Question: My html:
'''
<input id="Text2" type="text" title="nepal" name="text" />
'''
when I run this.My out put is:
In real project 'title' attr holds imp id's which should hard to change.I just want remove tool tip part means don't want to show 'nepal' which is appear comes from 'title' attribute.I search a lot but unable to handle it.Any suggestion.Thanks.
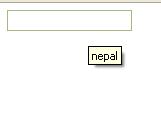
Answer: You can prevent the tooltip from appearing by removing the attribute whenever the mouse is over it. This is easy to achieve in jQuery.
'''
var titleAttribute;
$('#Text2').hover(function() {
titleAttribute = $(this).attr("title");
$(this).attr("title", "");
}, function() {
$(this).attr("title", titleAttribute);
});
'''